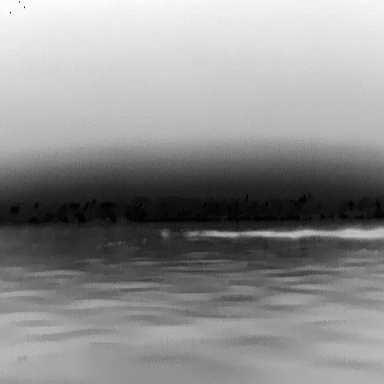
There is a canoe in the infrared image.